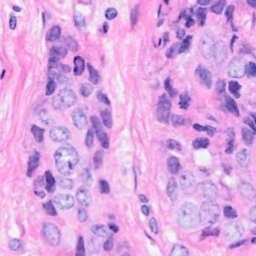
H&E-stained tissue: Breast